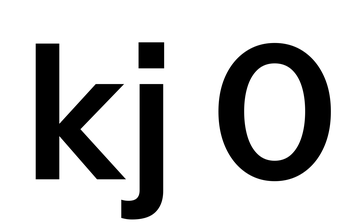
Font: InstrumentSans_SemiBold